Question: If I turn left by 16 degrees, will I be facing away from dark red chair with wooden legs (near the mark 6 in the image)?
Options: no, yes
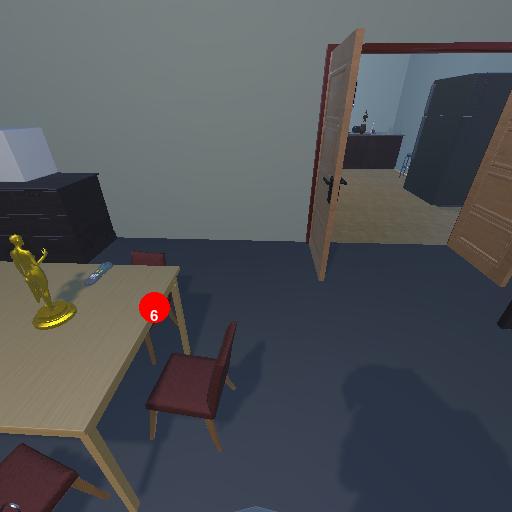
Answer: no